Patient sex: F
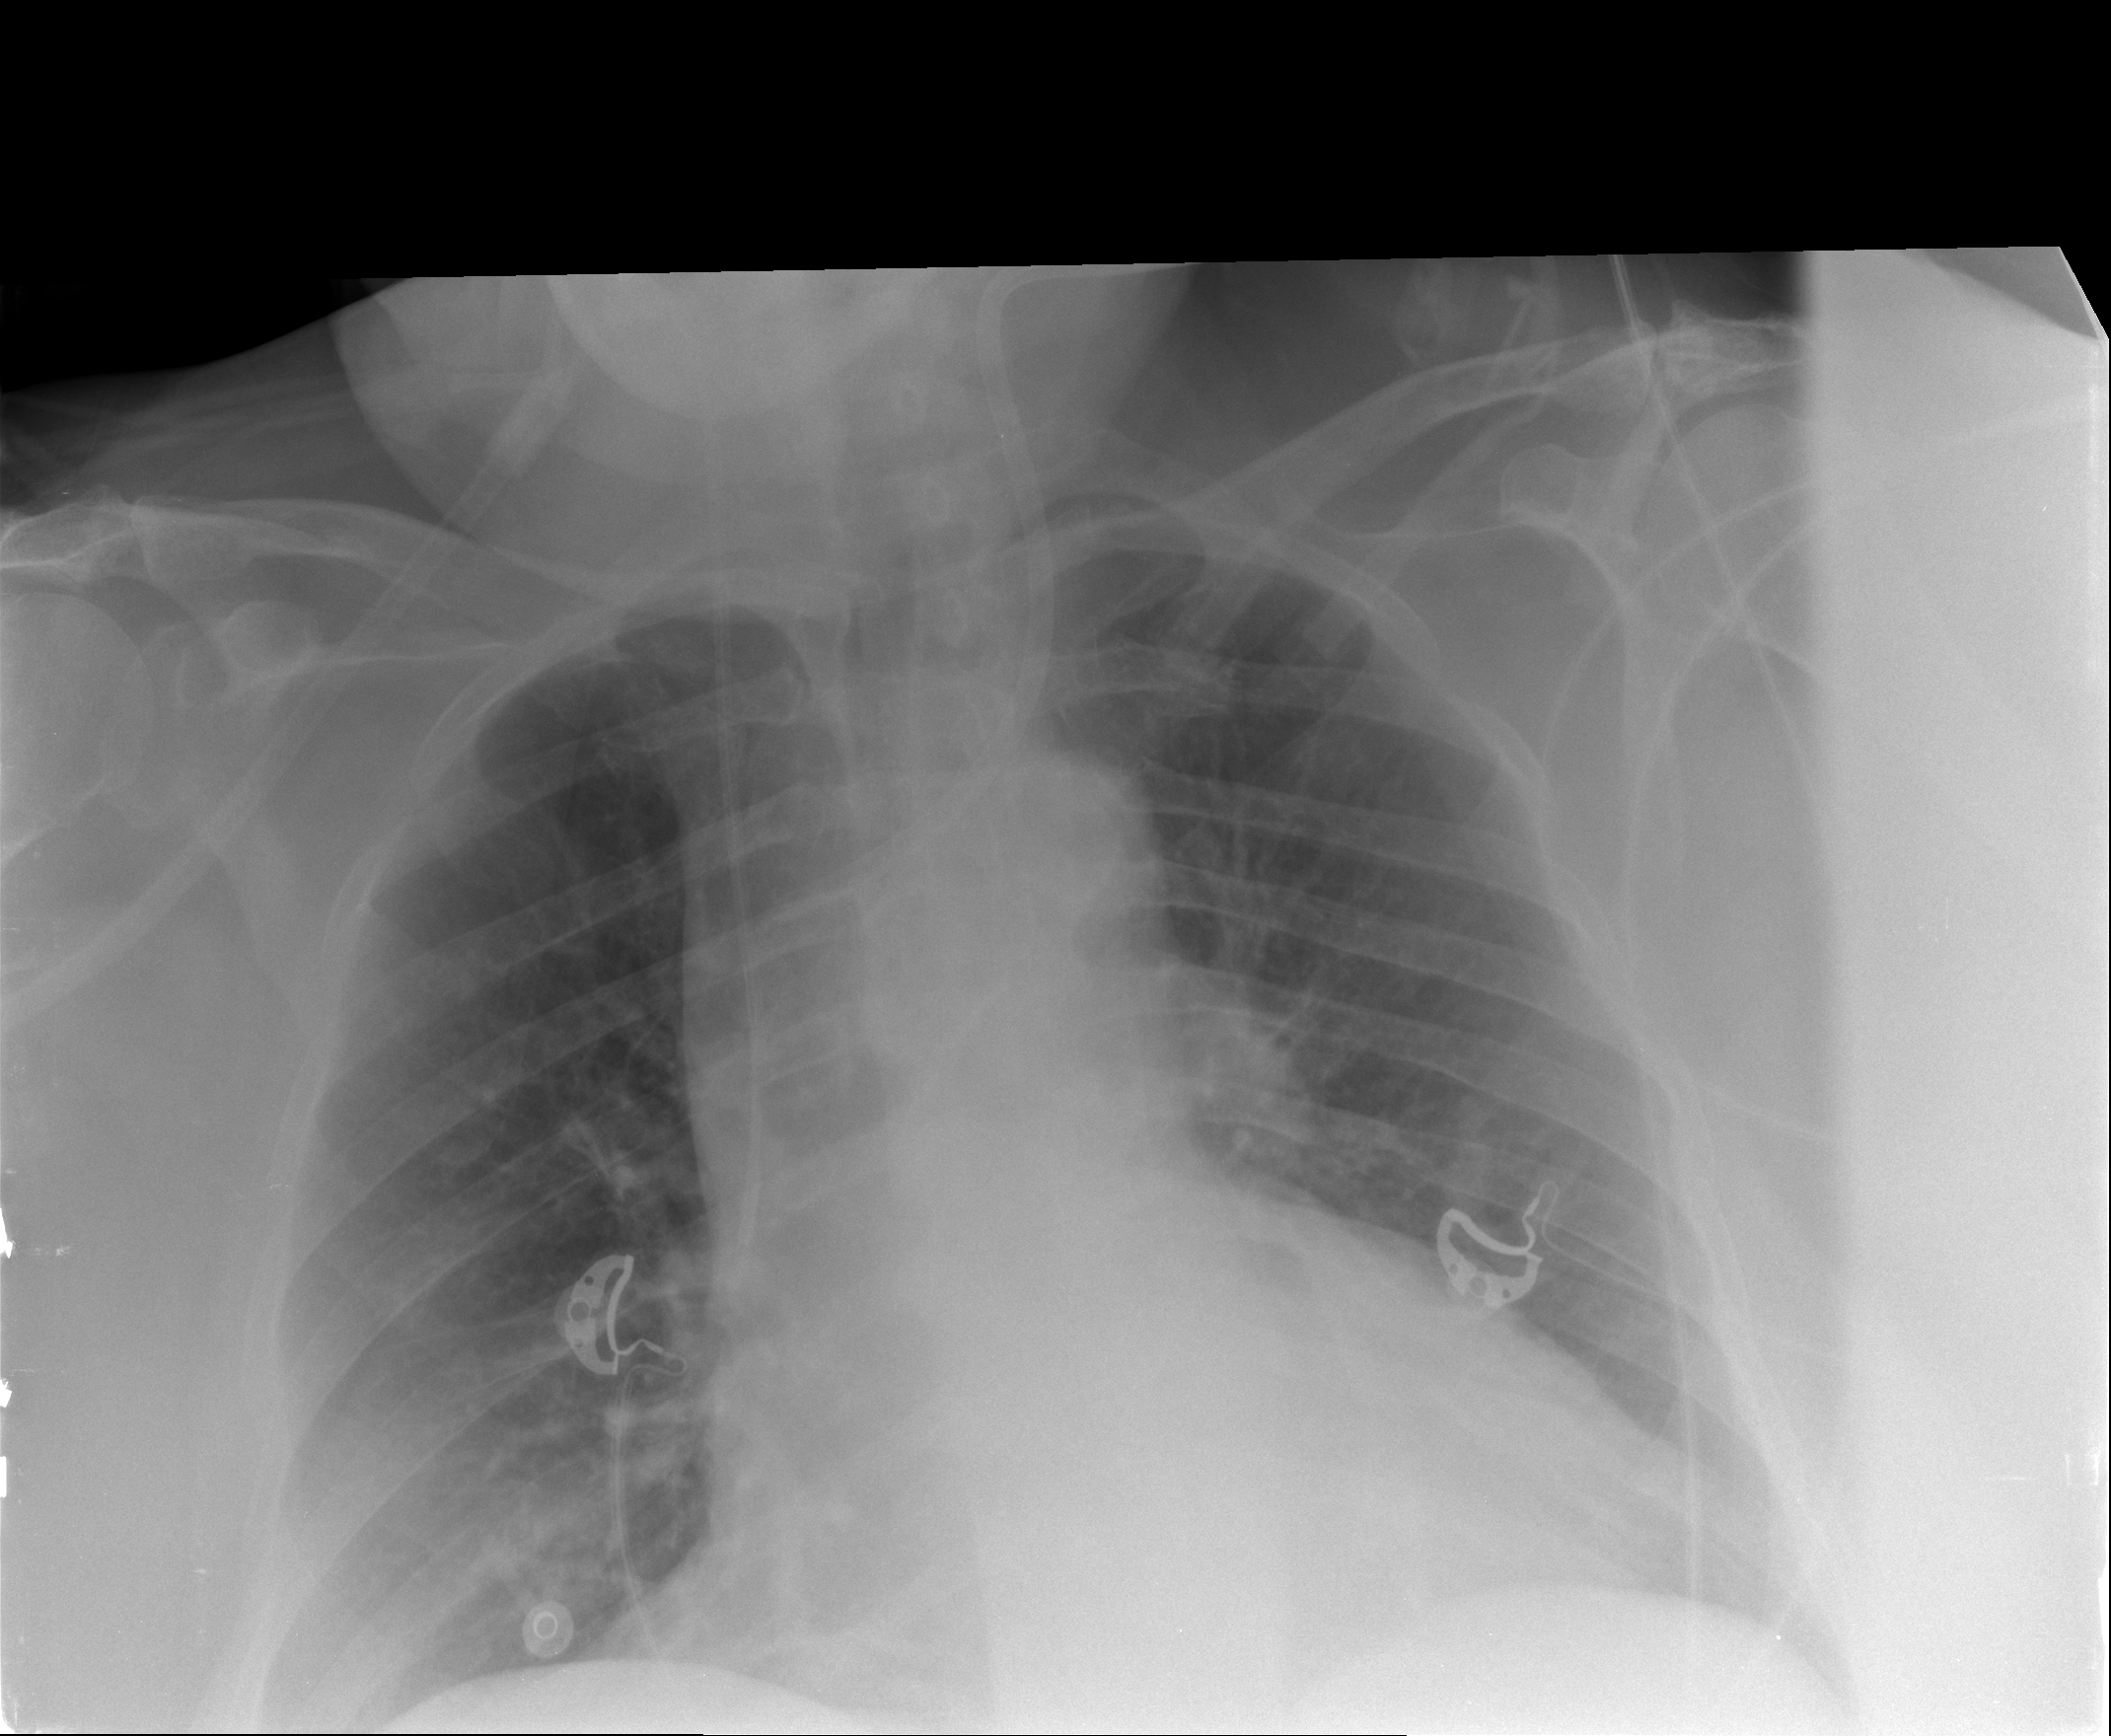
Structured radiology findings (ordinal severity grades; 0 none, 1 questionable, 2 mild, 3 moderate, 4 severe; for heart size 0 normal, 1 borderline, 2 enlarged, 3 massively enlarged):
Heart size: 2
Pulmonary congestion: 0
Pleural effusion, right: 0
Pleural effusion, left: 0
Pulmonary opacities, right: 0
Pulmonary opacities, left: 0
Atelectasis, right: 1
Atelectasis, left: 1